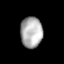
Tissue: lung
Cell type: Epithelial cells
Senescence score: 0.1914
Nuclear area (px): 662
Mean DAPI intensity: 175.068